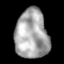
Tissue: lung
Cell type: Epithelial cells
Senescence score: 0.1826
Nuclear area (px): 1588
Mean DAPI intensity: 168.18